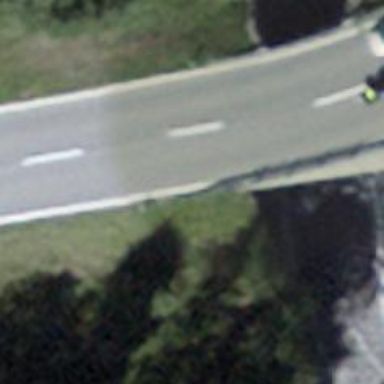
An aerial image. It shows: Secondary road crossing bridge with asphalt surface.